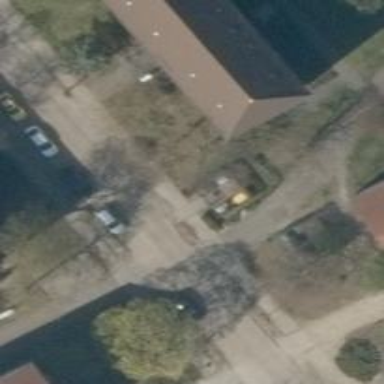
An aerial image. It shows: Residential road with concrete surface and sidewalks on both sides.